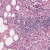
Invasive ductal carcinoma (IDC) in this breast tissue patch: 1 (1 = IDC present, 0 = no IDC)